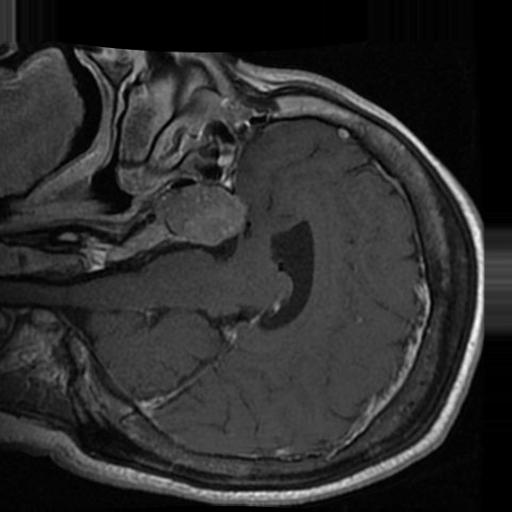
Label: brain_tumor